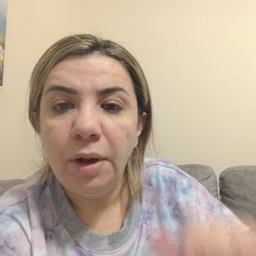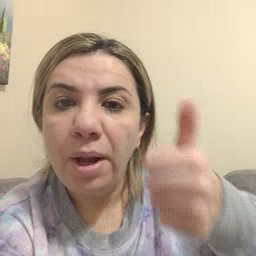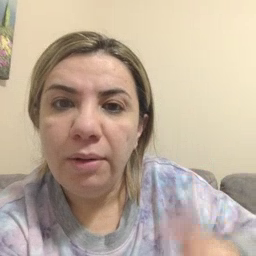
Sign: tomorrow